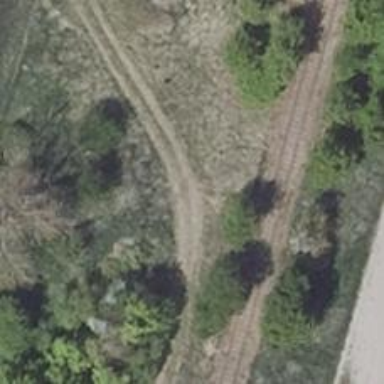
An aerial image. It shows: Track with grade 3 tracktype.